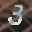
Label: 3